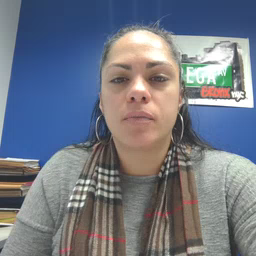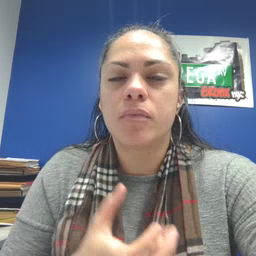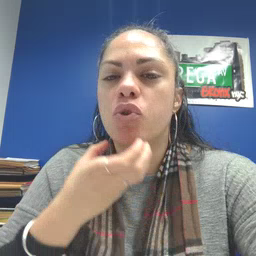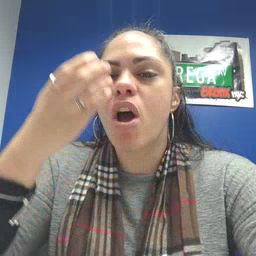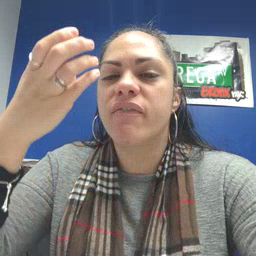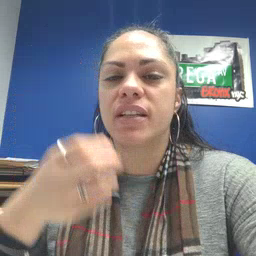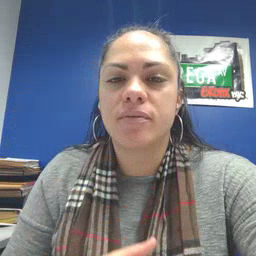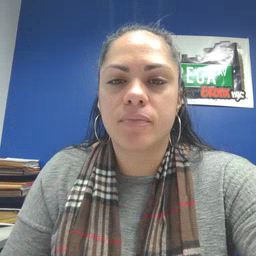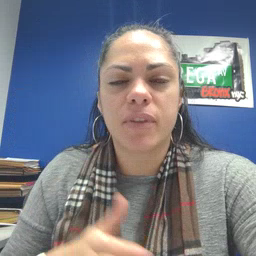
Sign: giraffe